Question: I'm trying to write the elements in my dictionary into a text file where each key would be a column. Currently have I something that looks like
'''
import csv
import numpy as np
data1 = np.arange(10)
data2 = np.arange(10)*2
data3 = np.arange(10)*3
writefile = '../Desktop/data.txt'
datadict = {}
datadict['data1'] = data1
datadict['data2'] = data2
datadict['data3'] = data3
f = open( writefile, 'w' )
fieldnames = ['data1','data2', 'data3']
data = csv.DictWriter(writefile, fieldnames, restval='', extrasaction='ignore', dialect='excel')
f.close()
'''
but it gives me the error "argument 1 must have a "write" method". I'm not sure what that means. I'm also worried about the dialect = 'excel', but I'm not sure what else to put.
In the end I'd like a file that has something looking like:

Thanks
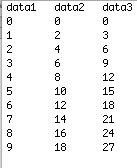
Answer: No need to use DictWriter here at all:
'''
import csv
import numpy as np
data1 = np.arange(10)
data2 = np.arange(10)*2
data3 = np.arange(10)*3
writefile = '../test.csv'
fieldnames = ['data1','data2', 'data3']
with open( writefile, 'w' ) as f:
writer = csv.writer(f)
writer.writerow(fieldnames)
writer.writerows(zip(data1, data2, data3))
'''